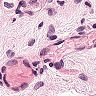
Metastatic tissue present: yes